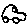
Label: car